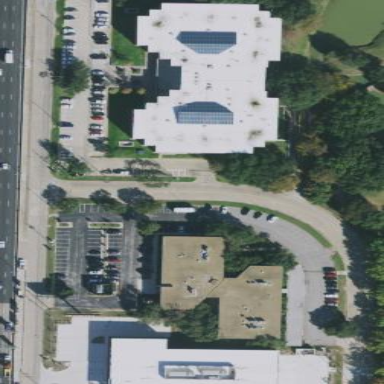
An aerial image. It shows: Commercial building.